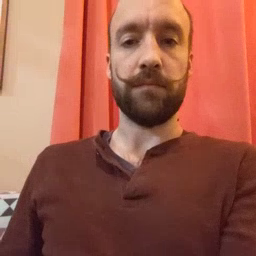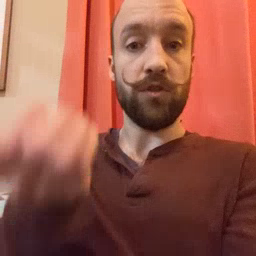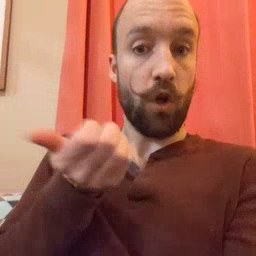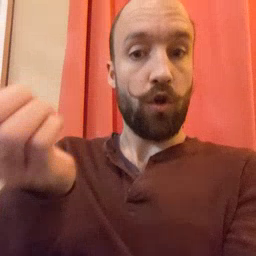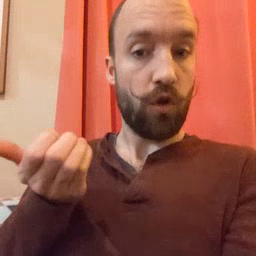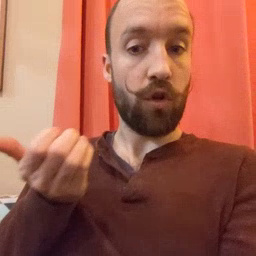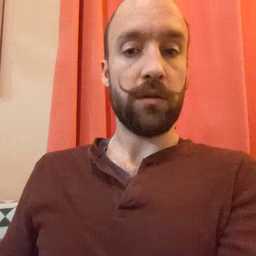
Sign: drawer